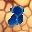
Label: 8